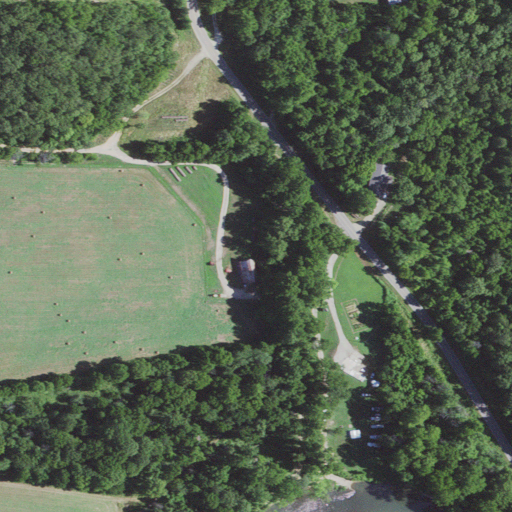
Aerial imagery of valley in Missouri named Smoky Hollow containing deciduous forest, pasture, open development, mixed forest, and low intensity development